Field crop: maize
Growth stage: 2
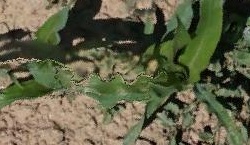
Species: maize